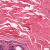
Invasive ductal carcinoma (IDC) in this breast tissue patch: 0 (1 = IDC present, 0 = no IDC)